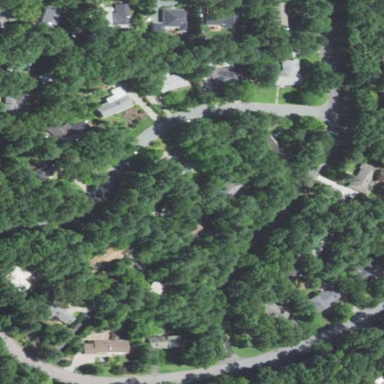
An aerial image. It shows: Mixed woodland area with variety of leaf types and cycles.